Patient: sex M, age 64
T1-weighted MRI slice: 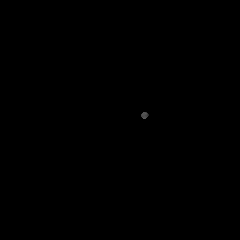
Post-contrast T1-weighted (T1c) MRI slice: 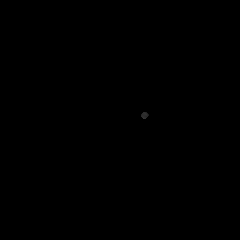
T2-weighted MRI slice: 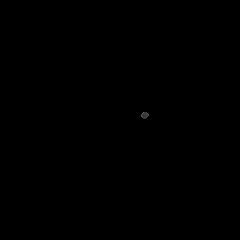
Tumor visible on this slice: no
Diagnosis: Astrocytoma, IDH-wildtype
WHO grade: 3